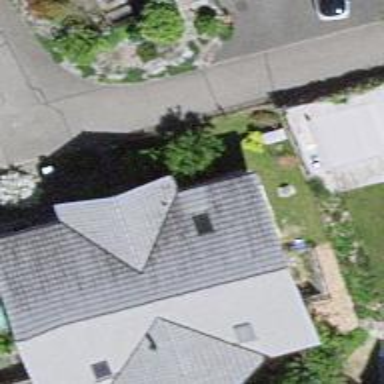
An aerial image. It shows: Simple house.